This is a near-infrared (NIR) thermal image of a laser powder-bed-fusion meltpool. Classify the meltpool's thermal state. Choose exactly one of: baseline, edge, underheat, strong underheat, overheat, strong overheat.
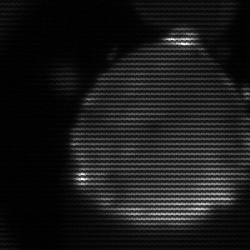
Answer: edge